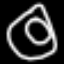
Label: donut